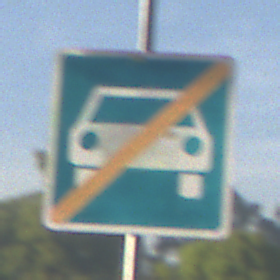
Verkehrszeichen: EndeKraftfahrstrasse
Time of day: SunriseSunset
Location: Outdoor (Suburban)
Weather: PartlyCloudy
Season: NotSpecified
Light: Natural